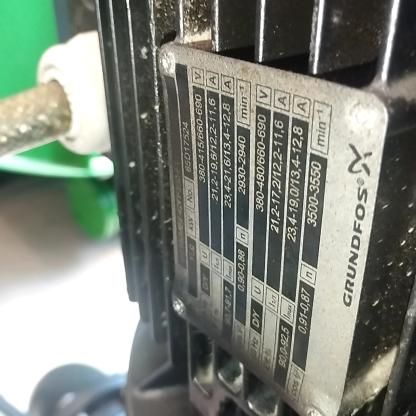
Klasa: tabliczka-znamionowa